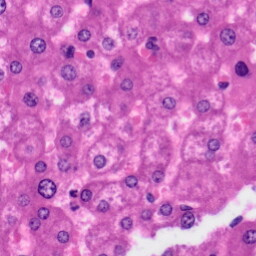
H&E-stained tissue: Liver